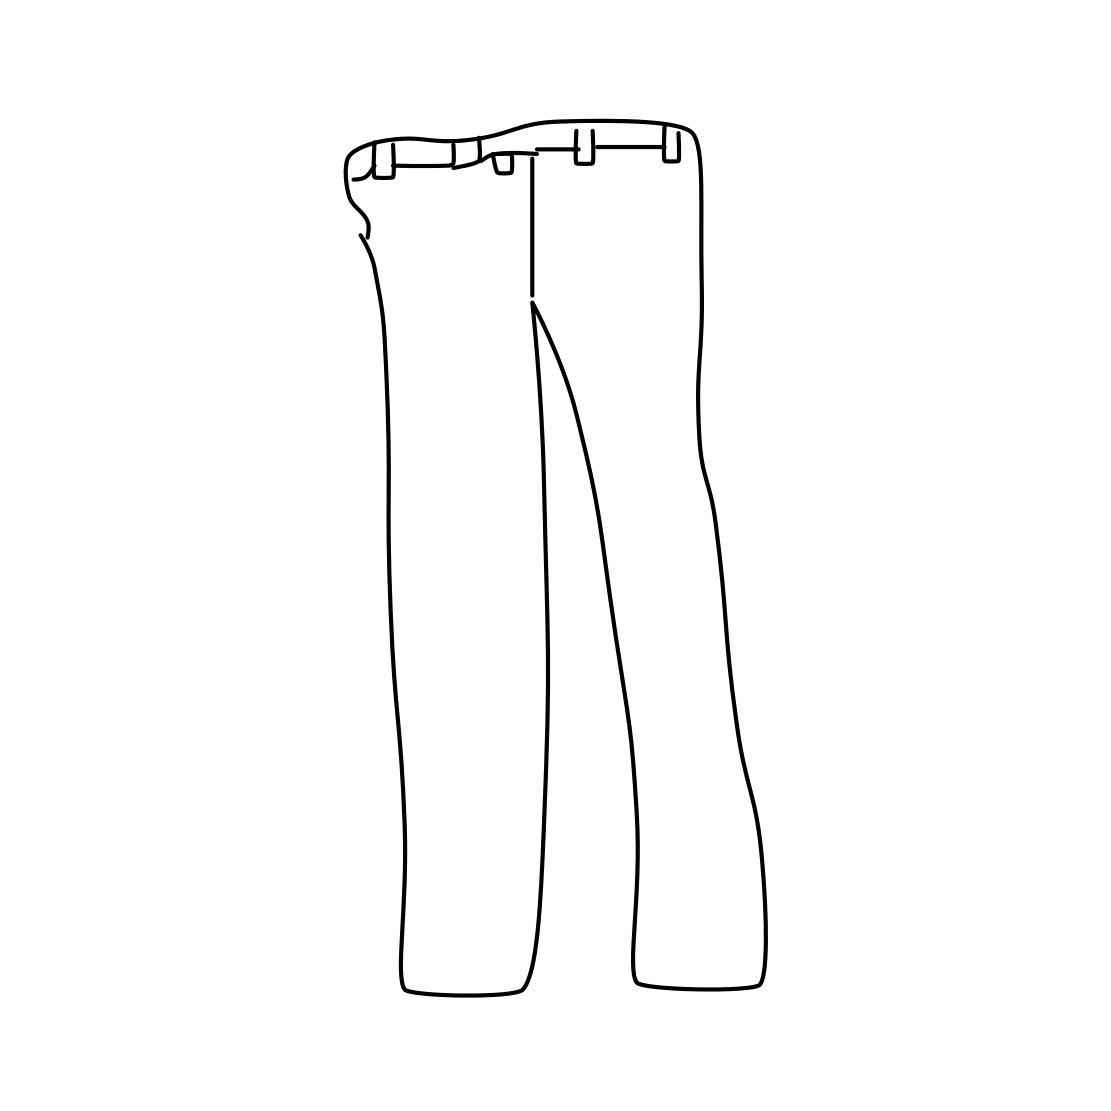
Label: trousers